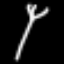
Label: fork